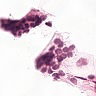
Metastatic tissue present: no